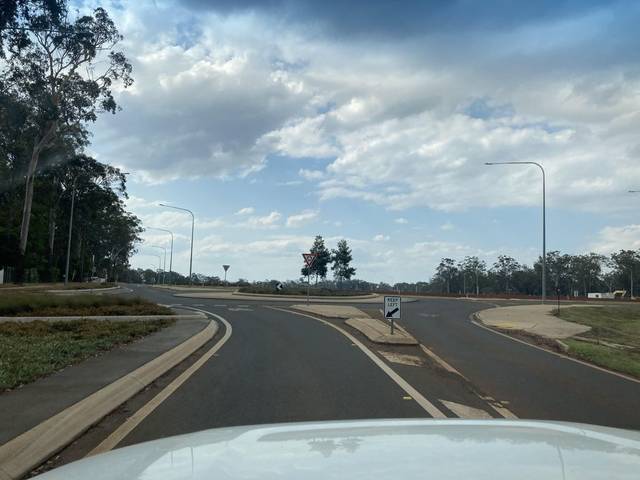
Region: Australia
Coordinates: -27.452, 151.959